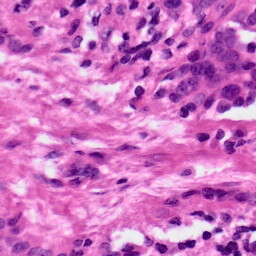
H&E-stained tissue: Ovarian